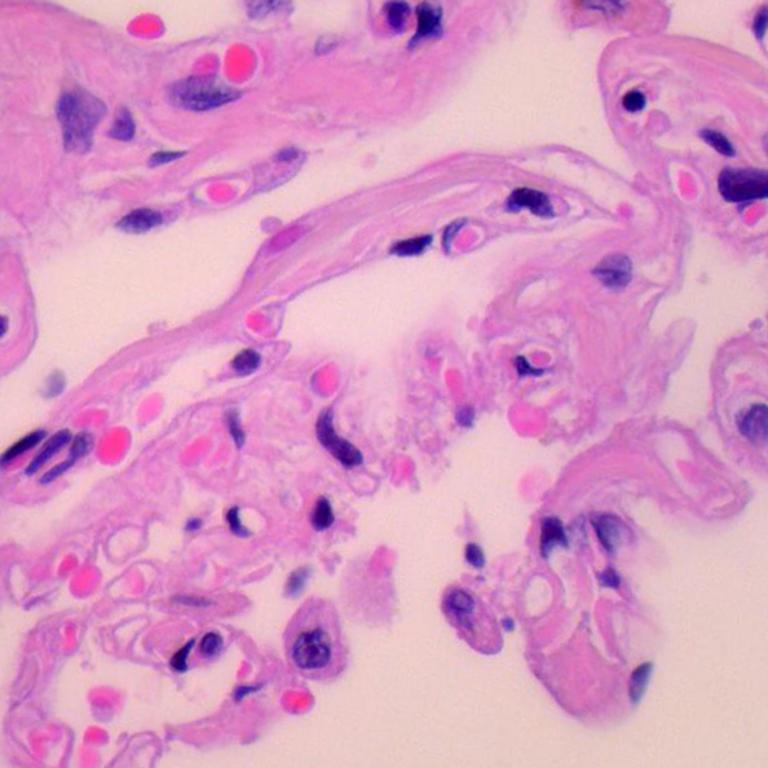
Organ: lung
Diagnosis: benign